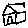
Label: house